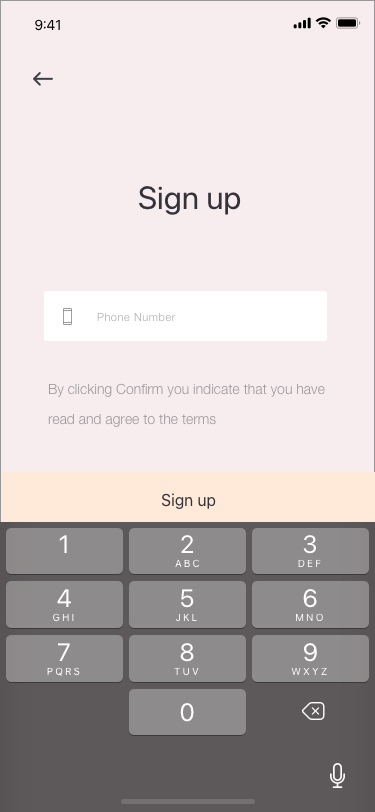
Text in this UI design:
By clicking Confirm you indicate that you have read and agree to the terms
Sign up